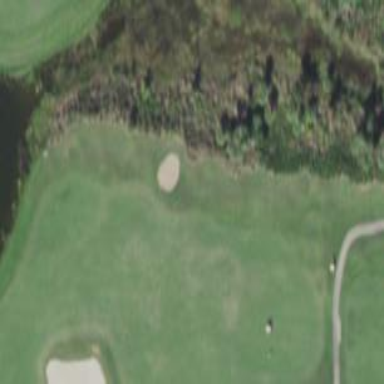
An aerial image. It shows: Grassy area designated as golf fairway.